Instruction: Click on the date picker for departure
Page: home
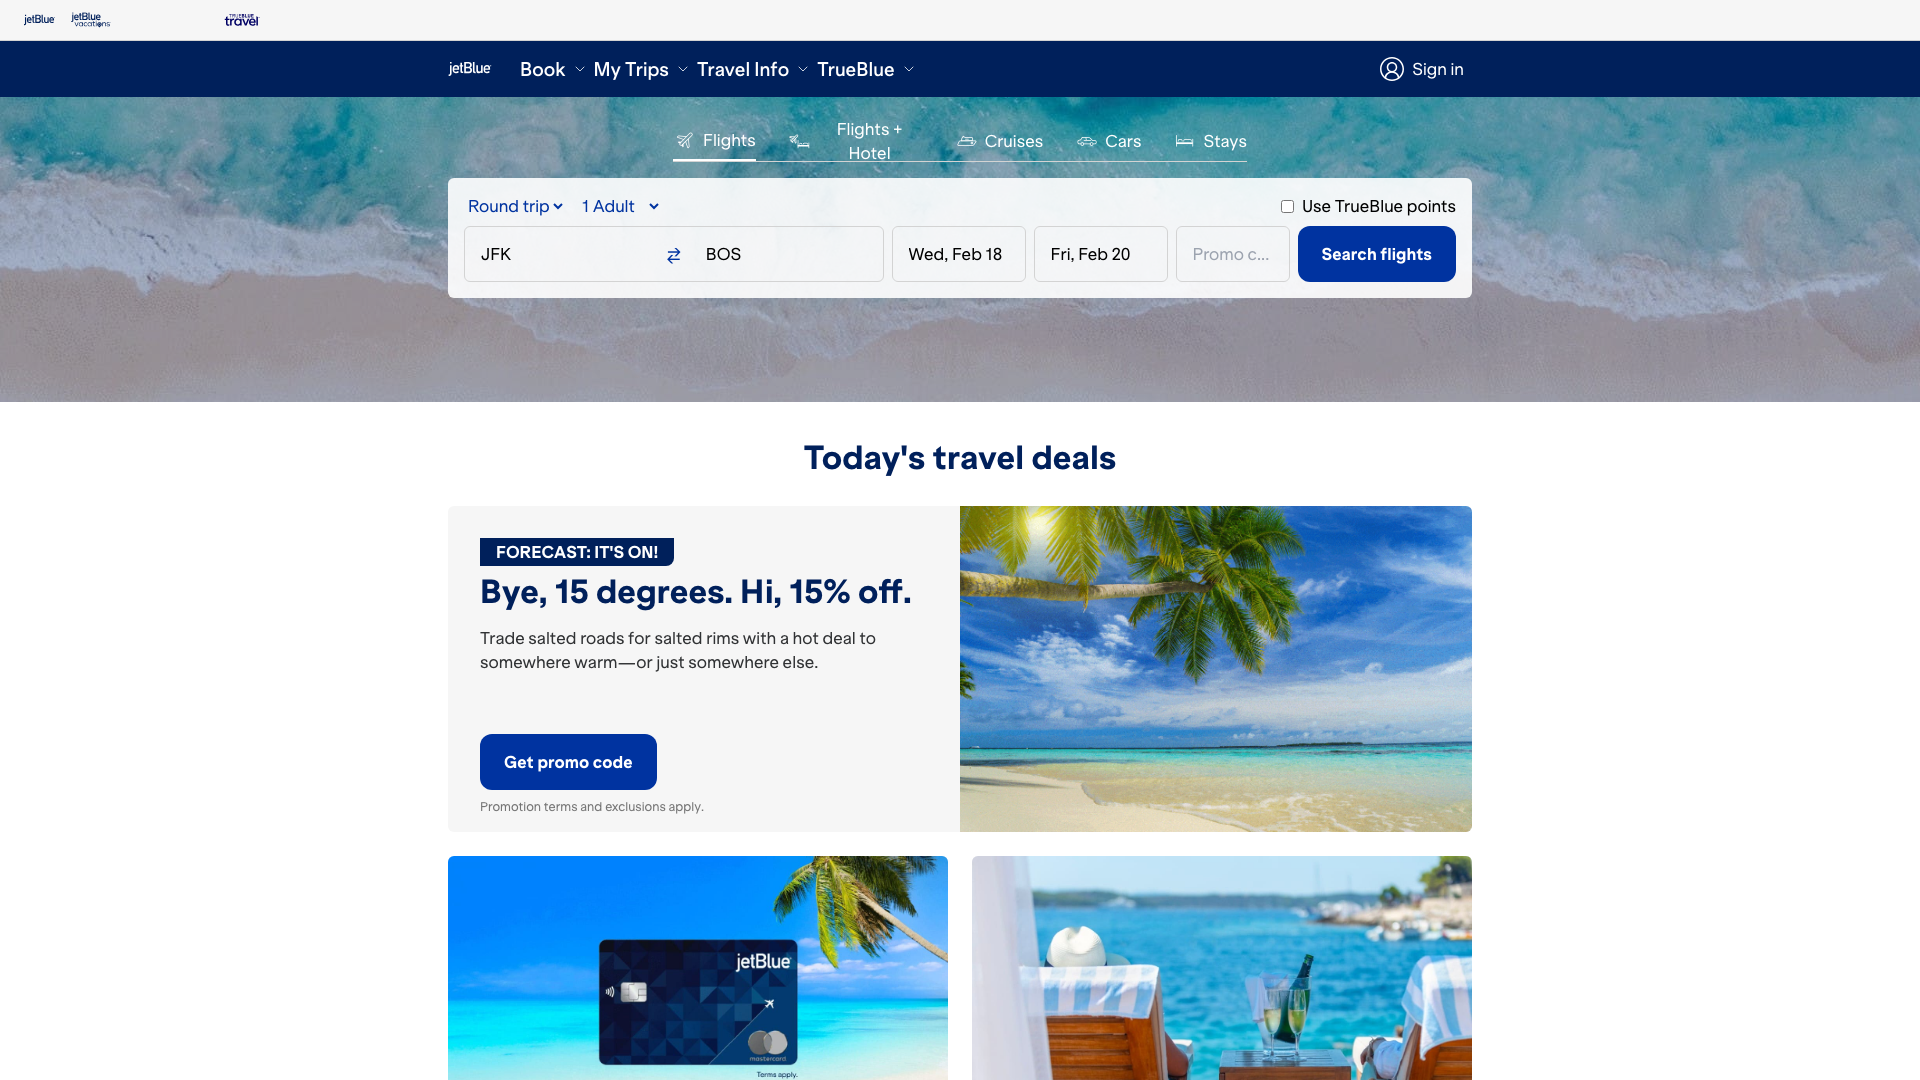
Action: click